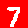
Digit: 7